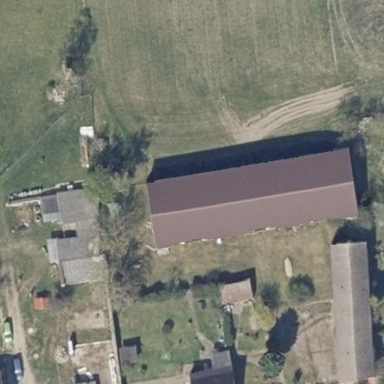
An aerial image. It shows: Building with gabled roof.